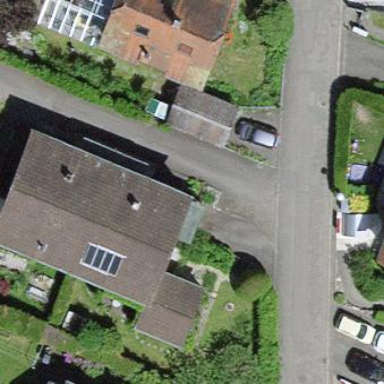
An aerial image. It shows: Detached building.